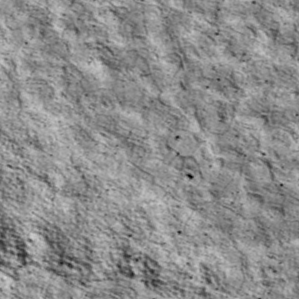
Label: non_frost